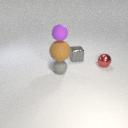
small purple rubber sphere above small gray rubber sphere